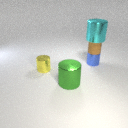
small yellow metal cylinder to the left of small blue metal cylinder